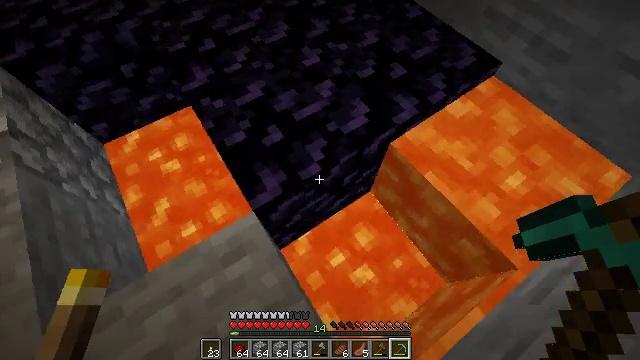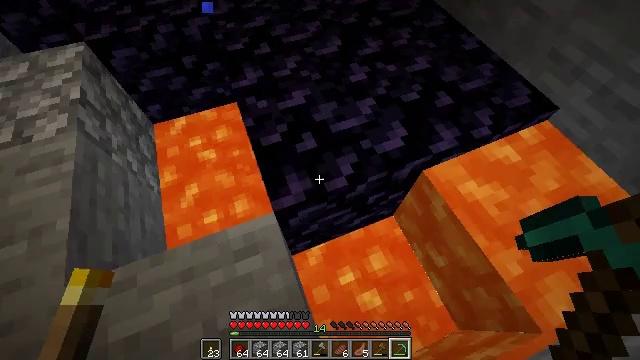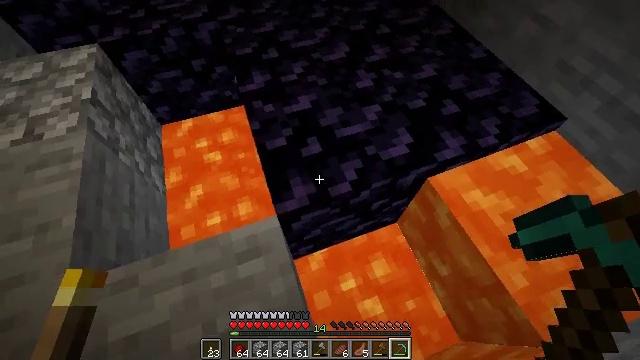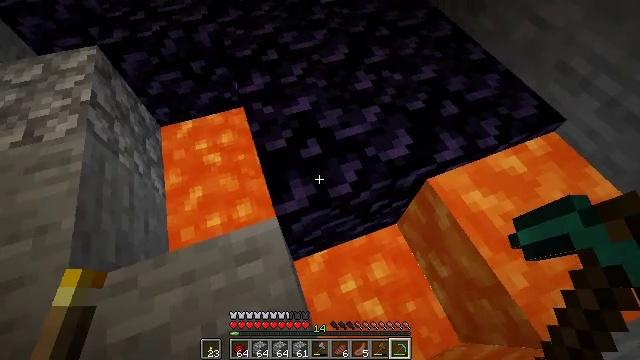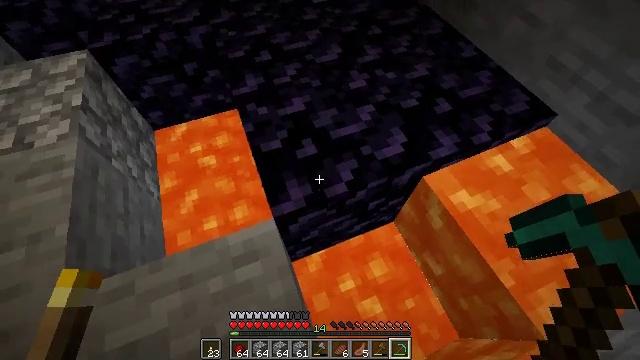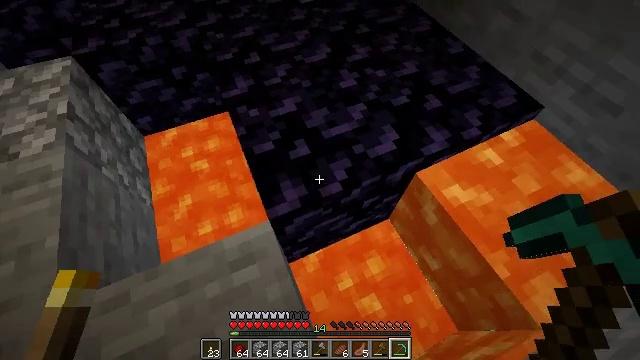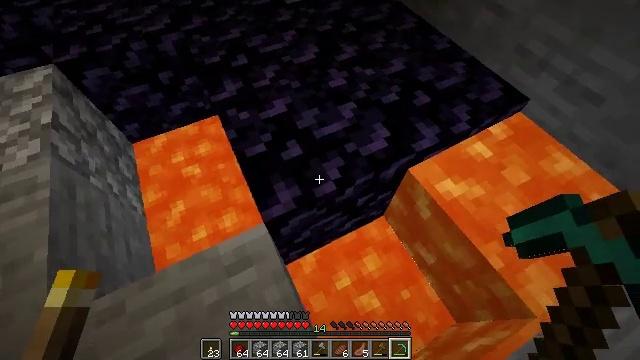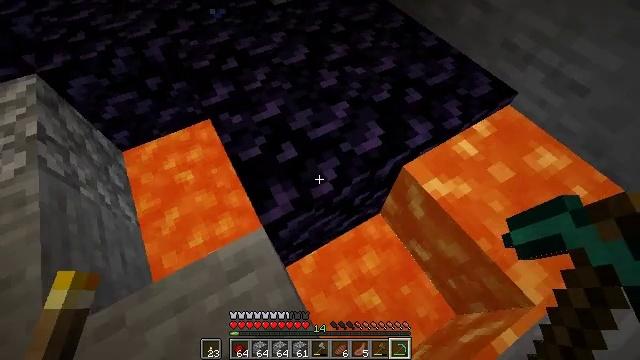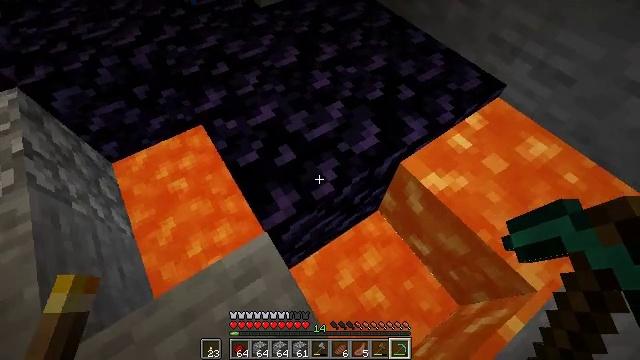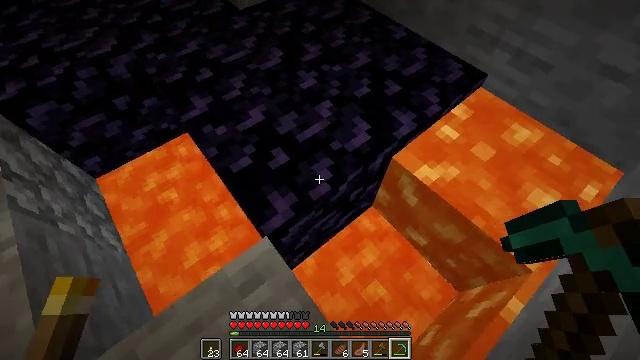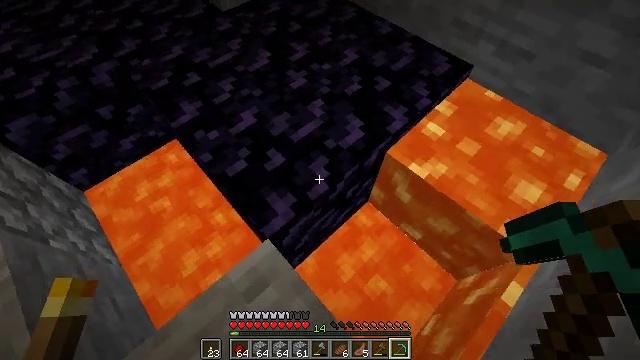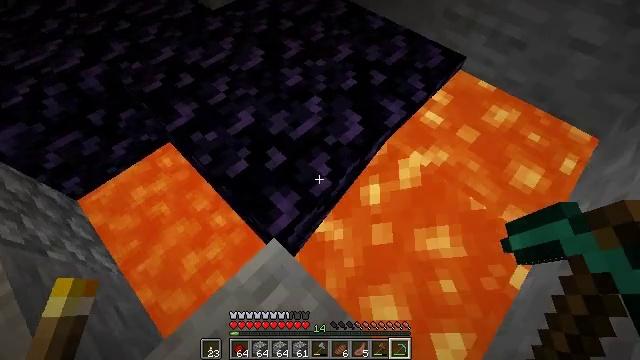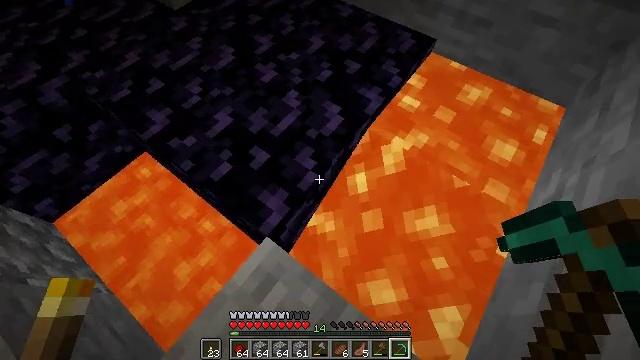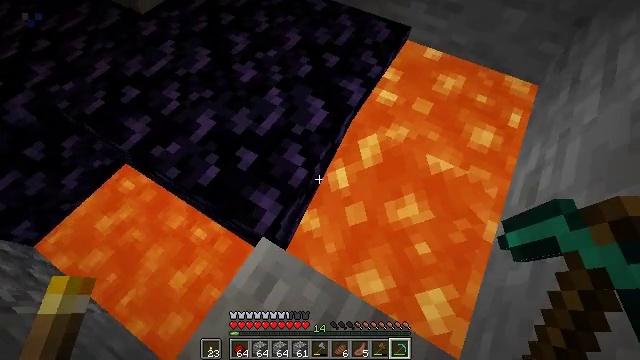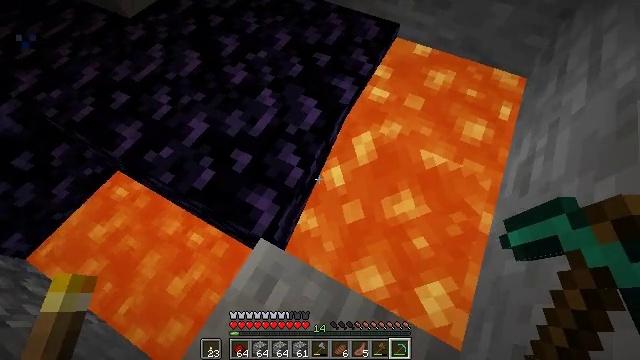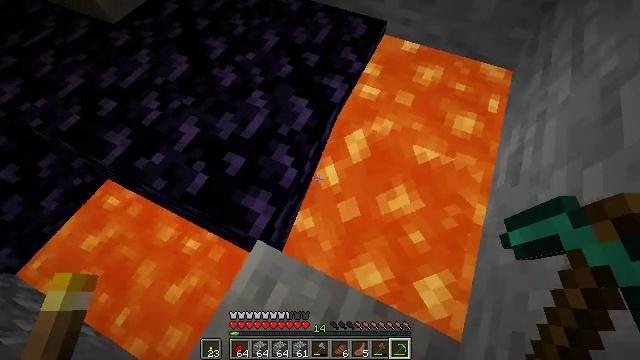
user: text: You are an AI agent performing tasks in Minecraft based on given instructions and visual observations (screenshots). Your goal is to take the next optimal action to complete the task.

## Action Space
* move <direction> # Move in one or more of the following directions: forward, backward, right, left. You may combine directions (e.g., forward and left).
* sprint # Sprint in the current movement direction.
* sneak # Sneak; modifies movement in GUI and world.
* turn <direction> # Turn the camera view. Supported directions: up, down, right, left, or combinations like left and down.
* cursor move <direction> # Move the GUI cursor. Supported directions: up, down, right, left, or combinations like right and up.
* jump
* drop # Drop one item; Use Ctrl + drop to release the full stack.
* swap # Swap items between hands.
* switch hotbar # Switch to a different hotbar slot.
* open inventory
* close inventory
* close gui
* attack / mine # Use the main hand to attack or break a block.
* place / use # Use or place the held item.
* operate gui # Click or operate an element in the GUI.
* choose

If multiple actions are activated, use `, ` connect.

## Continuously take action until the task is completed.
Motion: motion action
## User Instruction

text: Collect obsidian for crafting.
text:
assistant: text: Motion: sneak, turn left and up
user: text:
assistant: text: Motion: sneak, turn left and up
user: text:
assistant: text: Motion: sneak
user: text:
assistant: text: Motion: sneak, turn right
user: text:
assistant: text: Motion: sneak, turn right
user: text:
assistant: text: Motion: sneak, turn right
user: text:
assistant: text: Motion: move left, sneak, turn right
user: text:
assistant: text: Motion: move left, sneak, turn right
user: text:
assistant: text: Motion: move left, sneak, turn right
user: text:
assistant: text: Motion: move left, sneak, turn right
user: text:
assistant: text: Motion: sneak, turn right
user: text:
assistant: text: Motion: sneak, turn right and down
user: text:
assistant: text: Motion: sneak, turn right
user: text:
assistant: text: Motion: sneak, turn right
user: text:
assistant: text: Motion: sneak, turn right
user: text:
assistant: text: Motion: sneak, turn right
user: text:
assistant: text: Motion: sneak
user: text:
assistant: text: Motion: sneak
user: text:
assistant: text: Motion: move back, sneak
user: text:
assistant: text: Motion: move back, sneak
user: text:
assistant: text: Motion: move back, sneak
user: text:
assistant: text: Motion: sneak
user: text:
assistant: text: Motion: sneak, turn left and up
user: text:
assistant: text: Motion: sneak, turn left and up
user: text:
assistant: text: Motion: sneak, turn left
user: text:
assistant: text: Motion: sneak, turn left and up
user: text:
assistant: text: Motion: sneak, turn left and up
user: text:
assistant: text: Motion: sneak, turn left and up
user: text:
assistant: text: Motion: sneak, turn left and up
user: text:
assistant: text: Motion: sneak, turn left and up